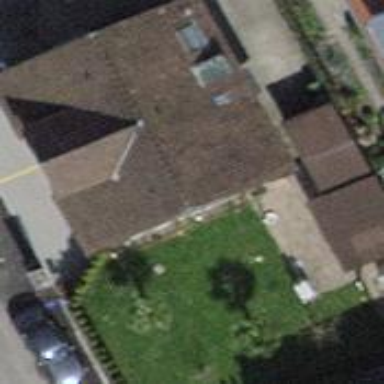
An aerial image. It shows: Building with gabled roof.